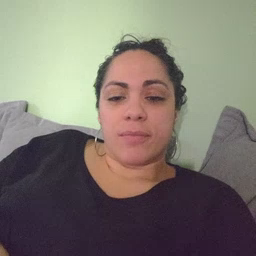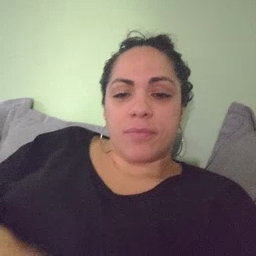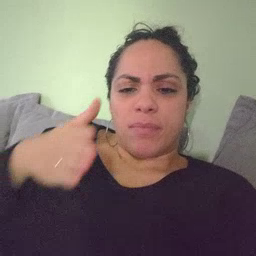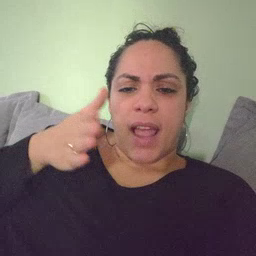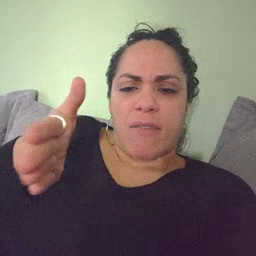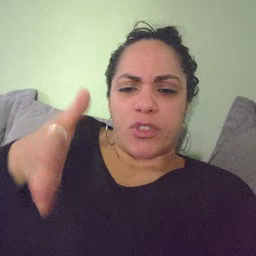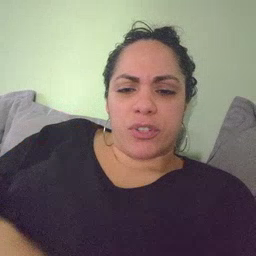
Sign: after